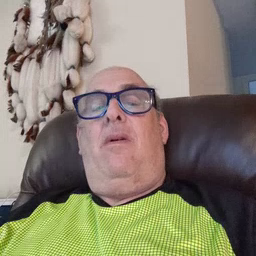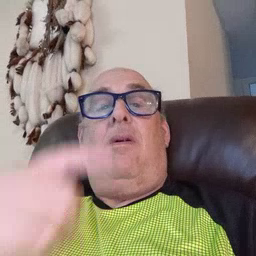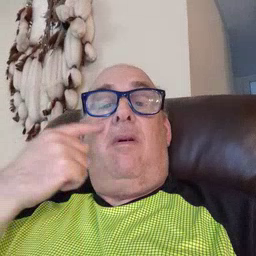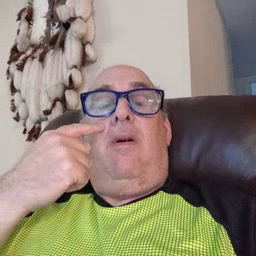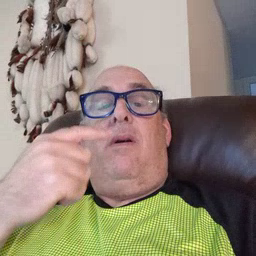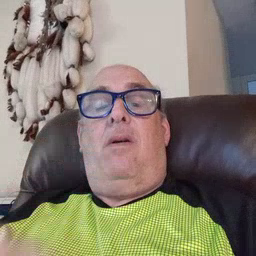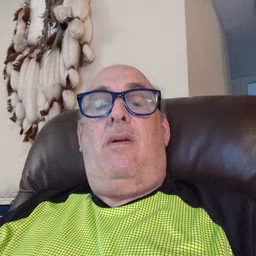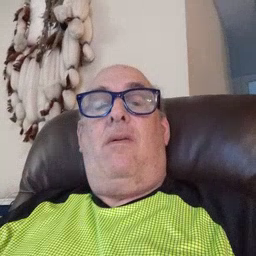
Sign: eye